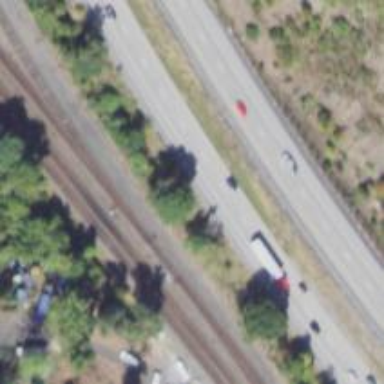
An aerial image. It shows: Railway siding with rails.